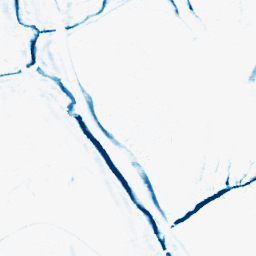
Category: morphological
Decomposition family: morphological_ellipse
Decomposition parameters: operation: closing
width: 5
height: 10
Upsampling method: sinc_blackman
Upsampling parameters: scale: 2
kernel_size: 4
Upsampling scale: 2